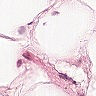
Metastatic tissue present: no